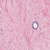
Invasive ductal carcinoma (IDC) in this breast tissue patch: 0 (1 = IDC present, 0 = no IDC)